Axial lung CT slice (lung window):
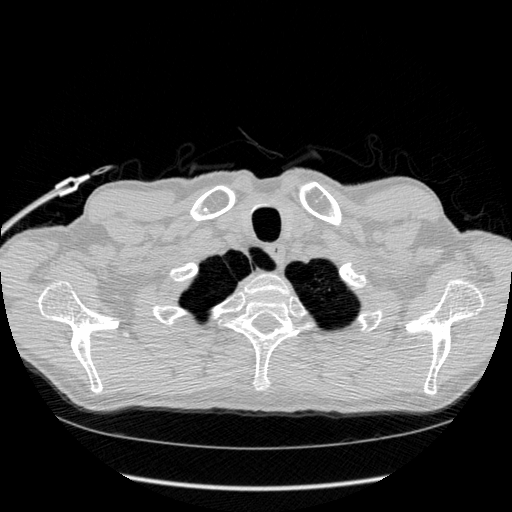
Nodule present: no